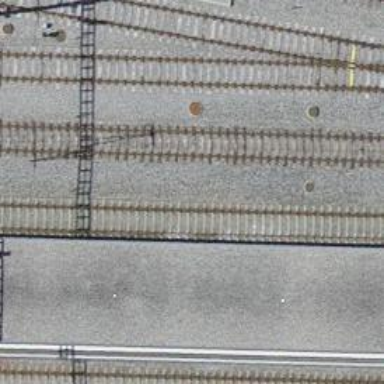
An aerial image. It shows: Railway stop with public transport stop position.